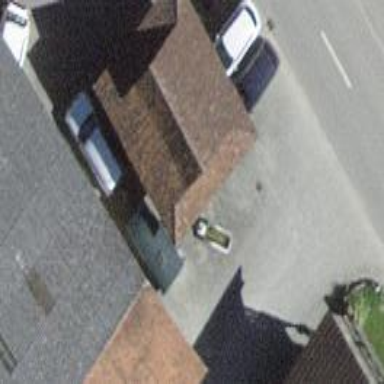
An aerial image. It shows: Barn.